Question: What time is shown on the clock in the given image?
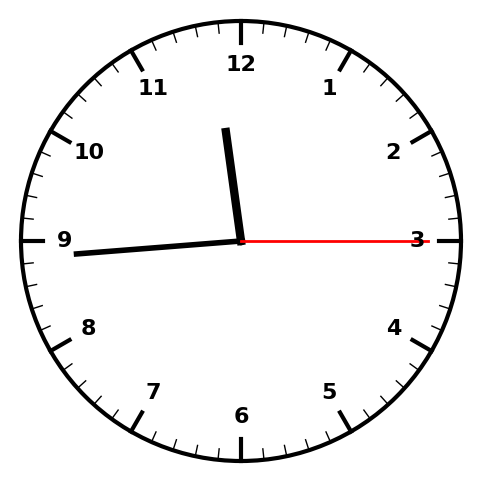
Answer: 11:44:15